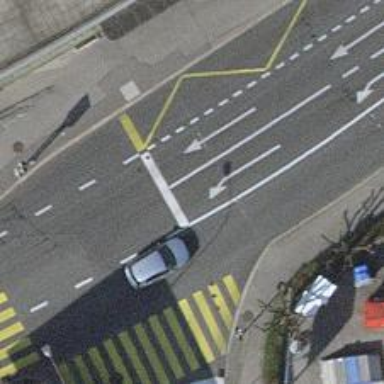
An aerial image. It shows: Bus stop for trolleybuses with designated stop position for public transport.